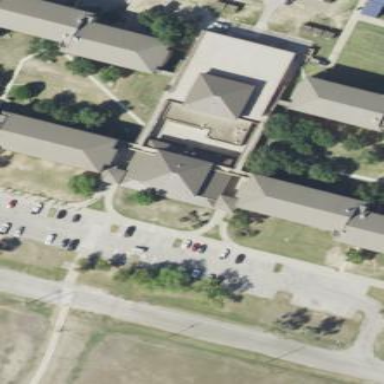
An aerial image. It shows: Dormitory building.